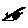
Label: smiley face